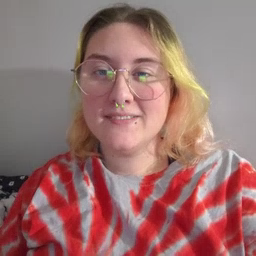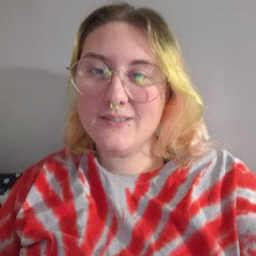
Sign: talk